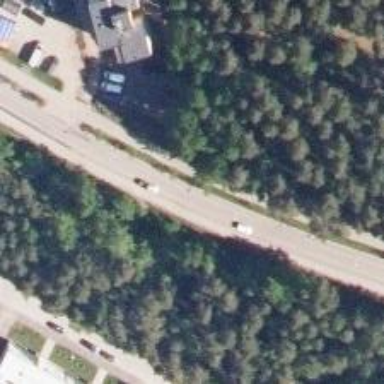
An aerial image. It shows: Asphalt cycleway.